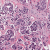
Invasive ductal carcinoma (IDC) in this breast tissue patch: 1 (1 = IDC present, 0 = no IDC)